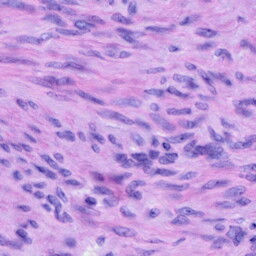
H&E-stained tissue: Cervix